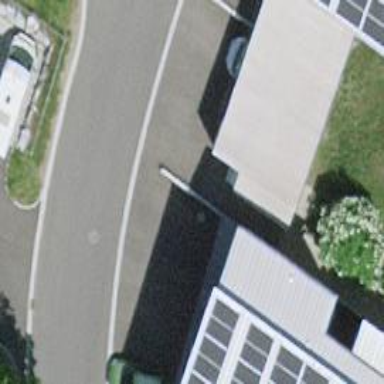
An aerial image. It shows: View of roof of building.